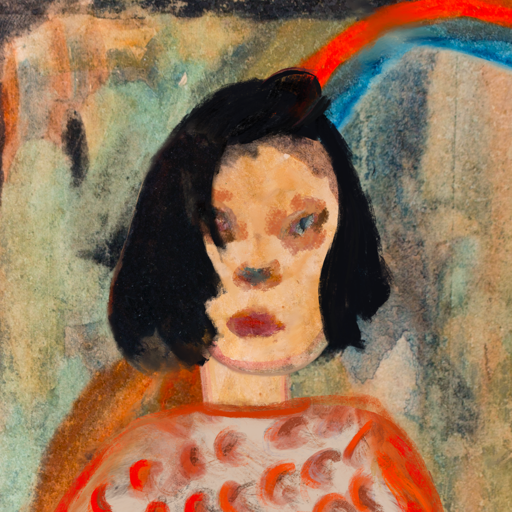
Background: Childish, Head And Neck Front: Childish, Face Front: Boggyland, Bust: Rupkatha, Hair Front: Mosgoul, Head Accessory: Blank, Second Necklace: Blank, Necklace: Blank, Baby: Blank